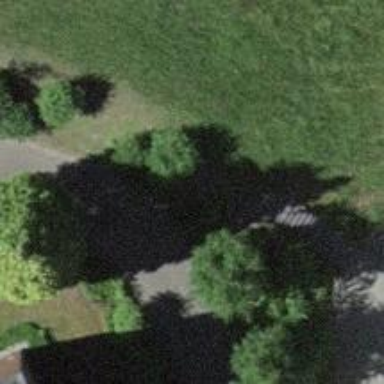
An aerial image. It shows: Set of steps on the road.